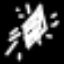
Label: diamond